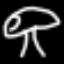
Label: mushroom